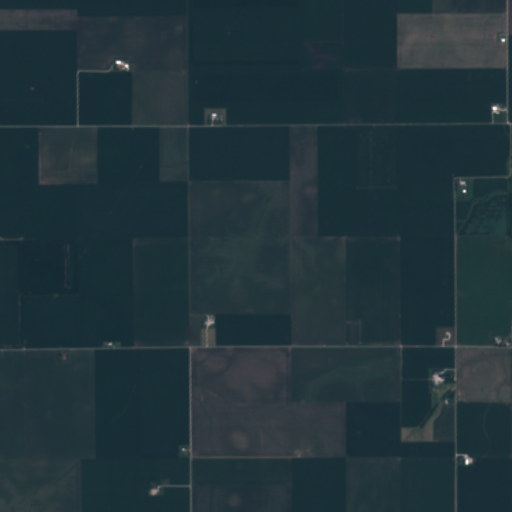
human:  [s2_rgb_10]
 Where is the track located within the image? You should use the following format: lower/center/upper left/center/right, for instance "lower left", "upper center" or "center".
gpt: There is no track in the image.